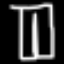
Label: pants